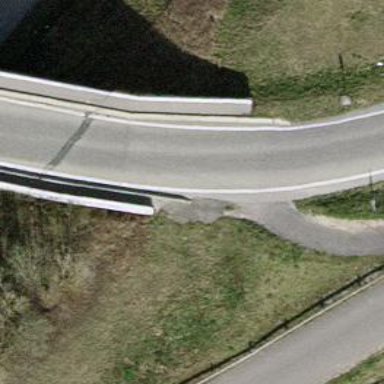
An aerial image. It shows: Asphalt surface bridge for trunk link highway.